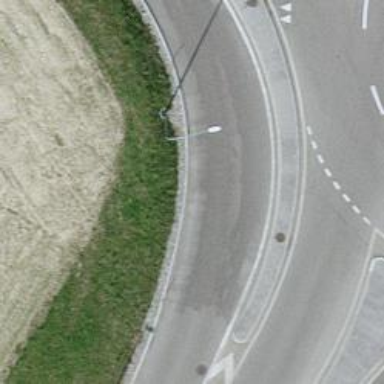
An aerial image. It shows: Asphalt road at the secondary link level.